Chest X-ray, PA view. Patient: 18 years old, sex F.
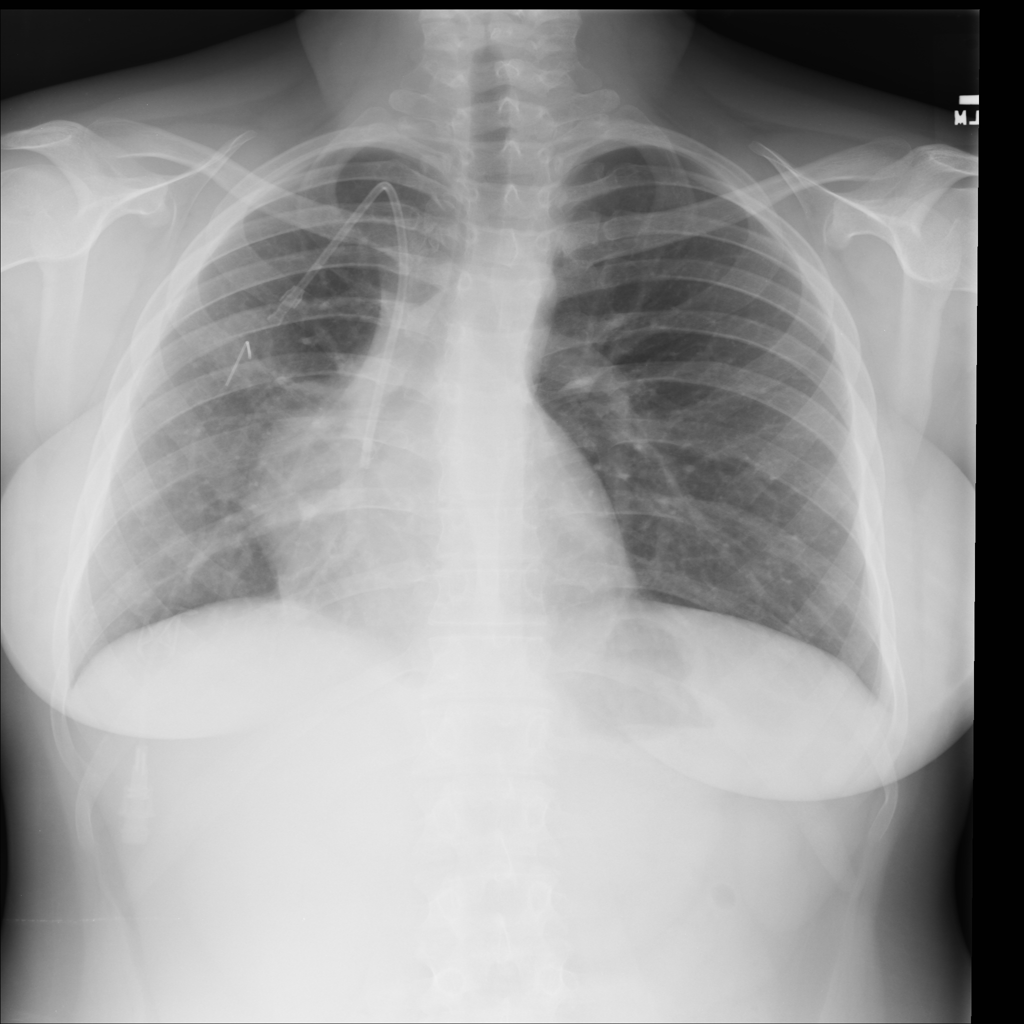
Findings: No Finding